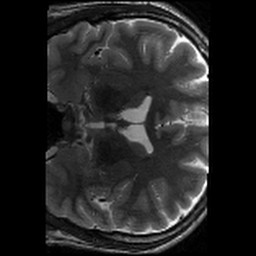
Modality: T2w
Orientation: coronal
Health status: healthy
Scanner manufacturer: siemens
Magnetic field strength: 3 T
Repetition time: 8.02 s
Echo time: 0.08 s